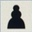
Piece: bP